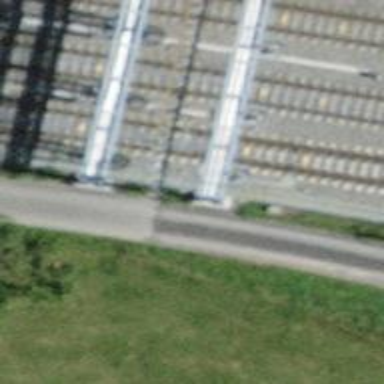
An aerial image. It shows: Railway switch.